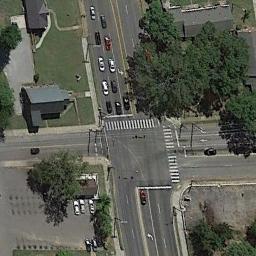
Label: intersection